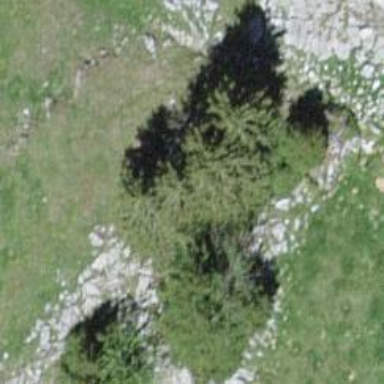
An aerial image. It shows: Needle-leaved tree in nature.